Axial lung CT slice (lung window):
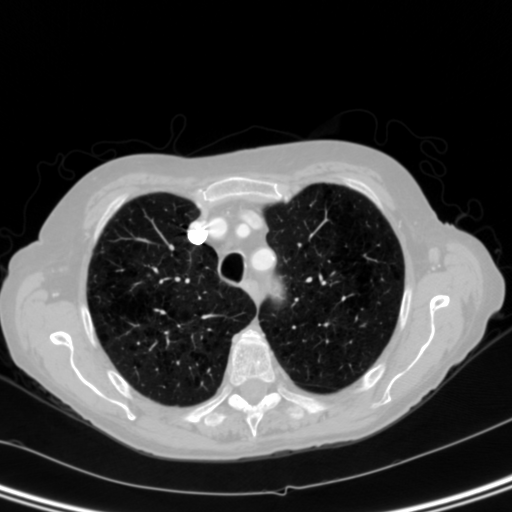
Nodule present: no